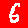
Digit: 6